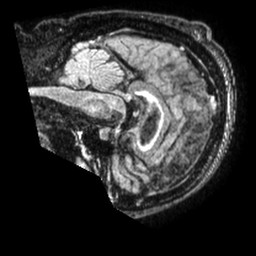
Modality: FLAIR
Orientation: sagittal
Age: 80
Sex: female
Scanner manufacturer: philips
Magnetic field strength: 1.5 T
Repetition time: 4.8 s
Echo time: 0.3364 s